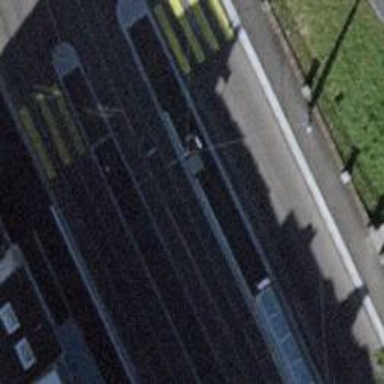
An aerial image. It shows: Tram stop for public transport.